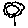
Label: flower